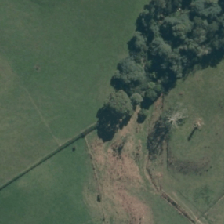
Land cover: grose_broom